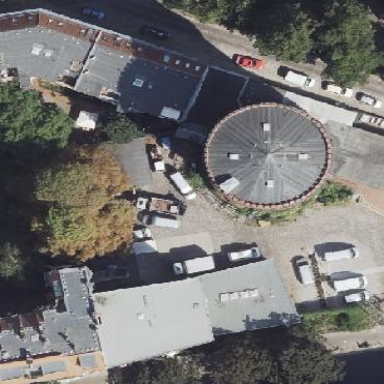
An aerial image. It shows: Water tower building.